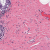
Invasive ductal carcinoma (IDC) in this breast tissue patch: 0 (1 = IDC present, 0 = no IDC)